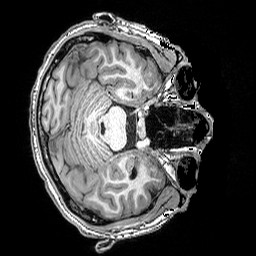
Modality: T1w
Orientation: axial
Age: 21
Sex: male